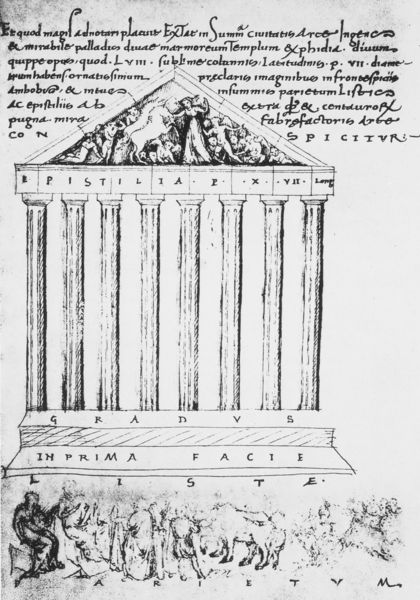
Titel: Westfront des Parthenon
Künstler: Cyriacus von Ancona
Schlagwörter: säulen, zeichnung, architektur, sockel, pferde, schrift, inschrift, schwarzweiß, text, architrav, kapitell, fries, griechisch, tempel, temple, ochsen, acht, latein, technisch